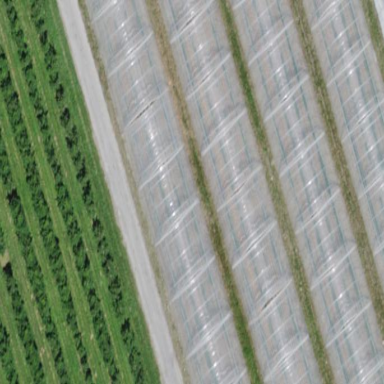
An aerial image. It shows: Greenhouse.